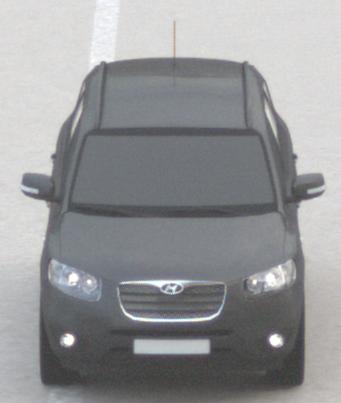
Make: Hyundai
Model: Santa Fe 2.4
Detailed model: Santa Fe (CM)
Model produced from: 2010/01
Model produced until: 2012/09
Doors: 5
Color: gray
Road condition: dry road
Daytime: morning or afternoon
Contrast: low contrast